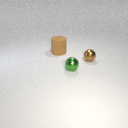
small brown metal sphere in front of large brown rubber cylinder